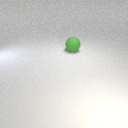
large green rubber sphere